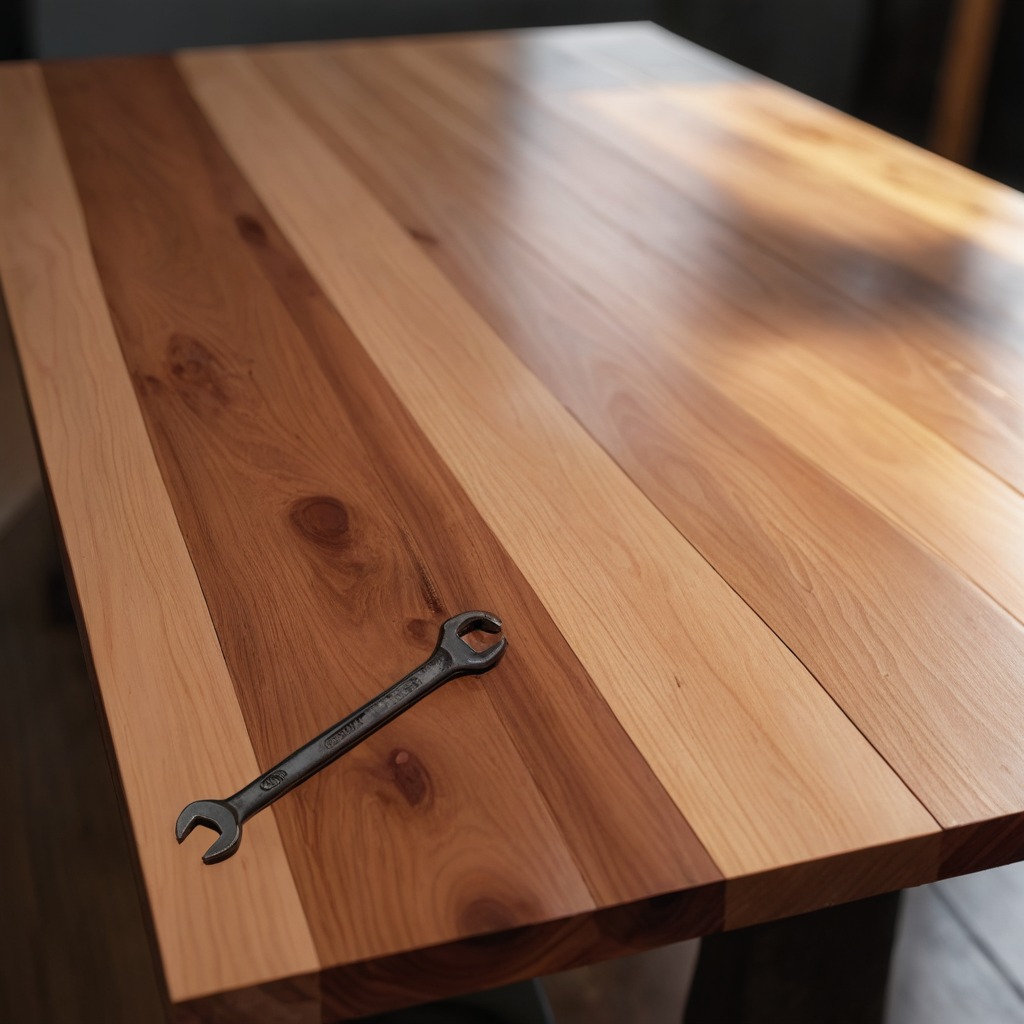
A wrench lies on the wooden table.